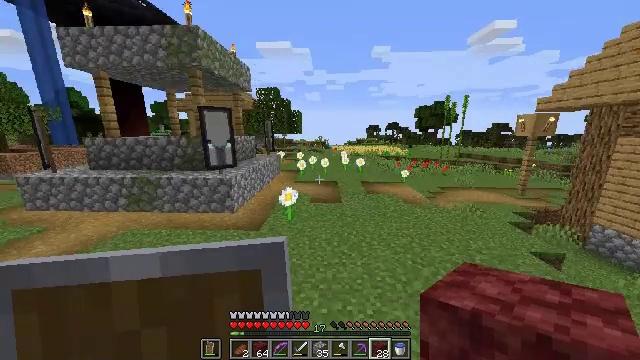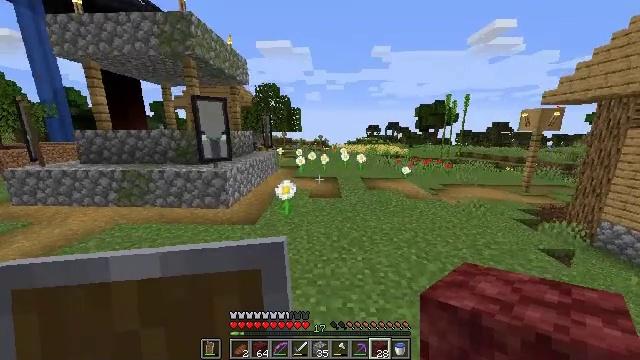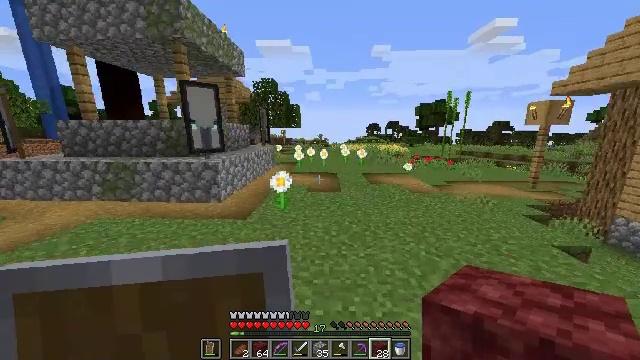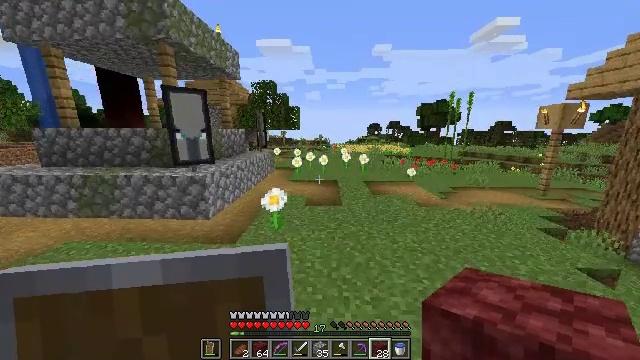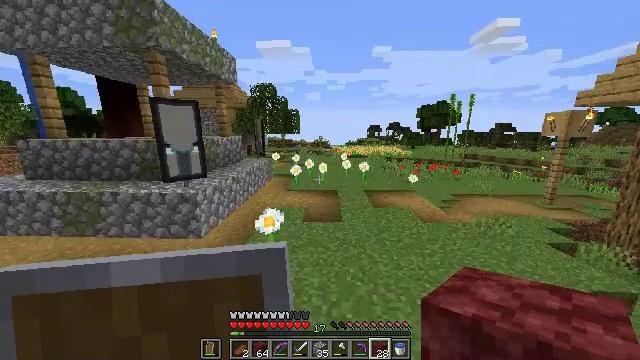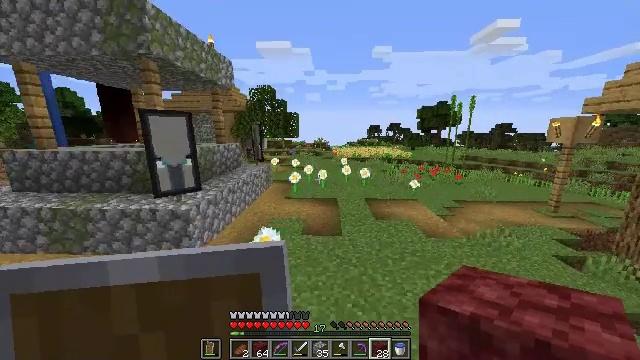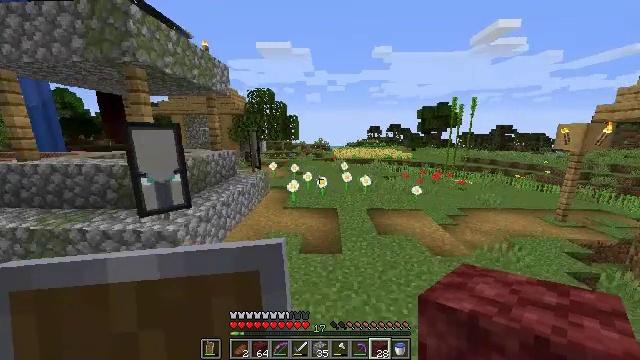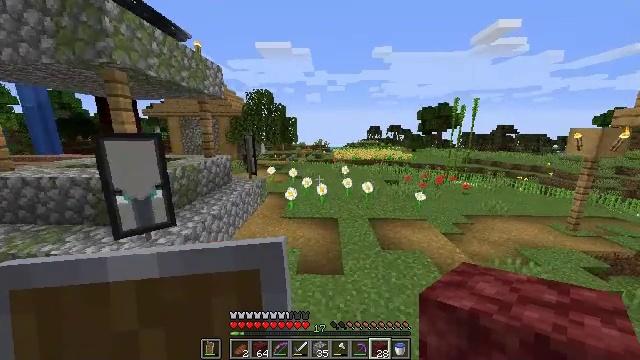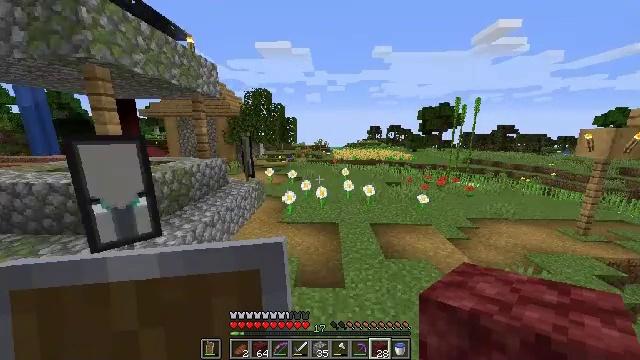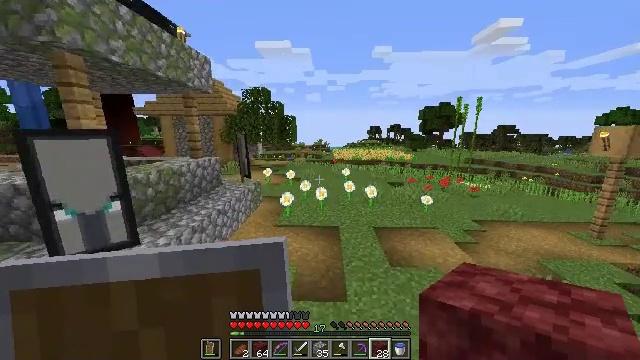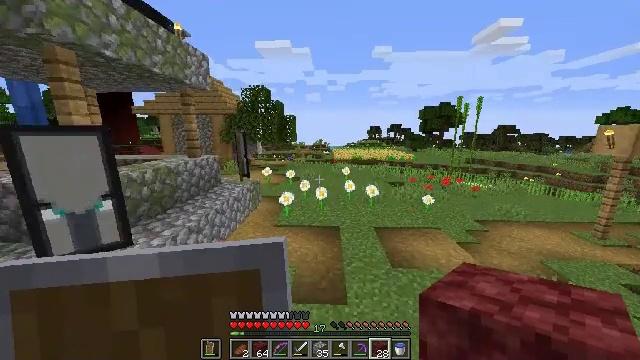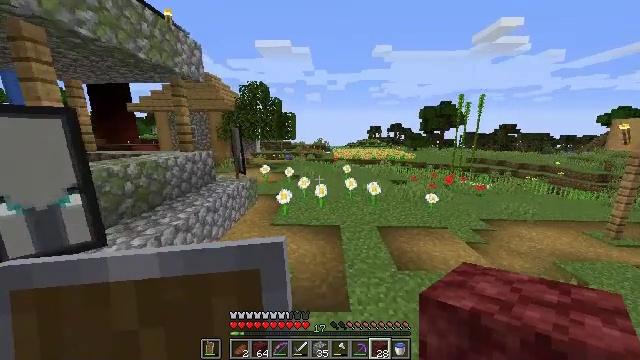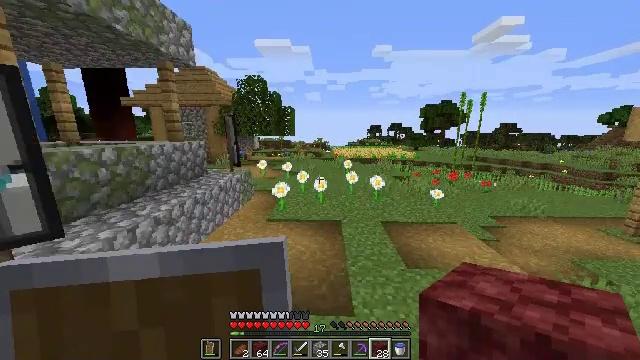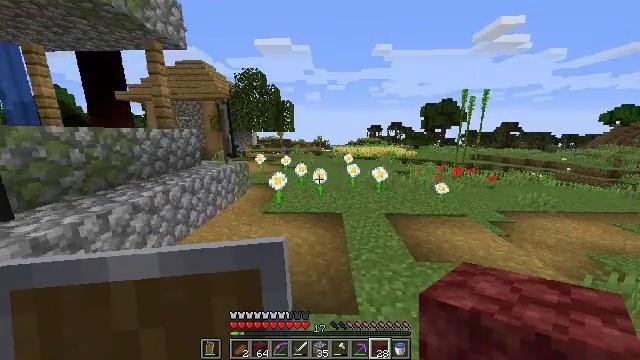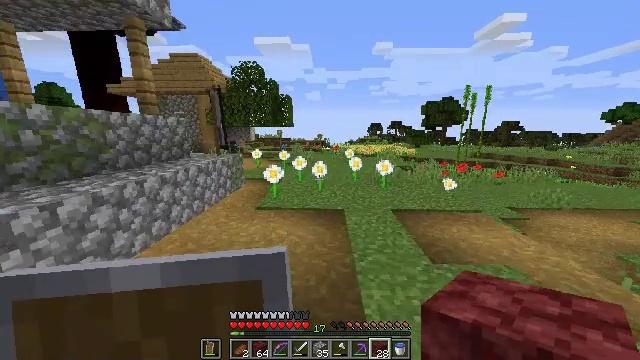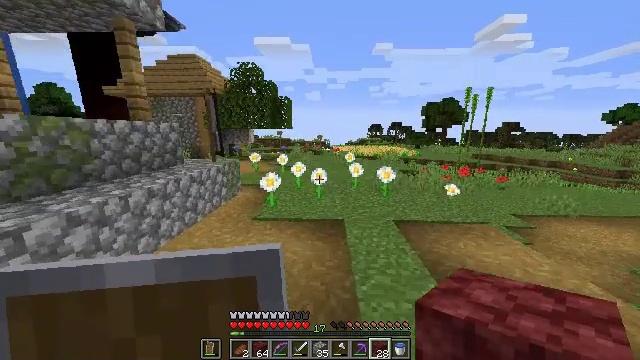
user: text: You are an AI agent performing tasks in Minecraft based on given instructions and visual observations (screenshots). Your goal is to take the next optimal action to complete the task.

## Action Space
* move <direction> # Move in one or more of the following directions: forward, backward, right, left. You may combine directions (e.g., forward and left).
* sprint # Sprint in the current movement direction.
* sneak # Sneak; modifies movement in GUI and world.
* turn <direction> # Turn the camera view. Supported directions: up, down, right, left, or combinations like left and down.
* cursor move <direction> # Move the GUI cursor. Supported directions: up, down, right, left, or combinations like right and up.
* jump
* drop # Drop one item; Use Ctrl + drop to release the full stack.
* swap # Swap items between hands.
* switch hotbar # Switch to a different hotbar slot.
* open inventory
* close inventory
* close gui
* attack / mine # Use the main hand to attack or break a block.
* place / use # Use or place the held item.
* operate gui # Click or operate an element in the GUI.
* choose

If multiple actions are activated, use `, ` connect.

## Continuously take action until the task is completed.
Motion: motion action
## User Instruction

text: Dig up potatoes from the soil.
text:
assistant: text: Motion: move forward, jump
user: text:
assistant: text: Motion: move forward, jump
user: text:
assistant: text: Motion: move forward, jump
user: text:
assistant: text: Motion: move forward, jump
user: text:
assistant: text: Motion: move forward, jump
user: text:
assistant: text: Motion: move forward, jump
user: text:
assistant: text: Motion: move forward, jump
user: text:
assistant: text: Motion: move forward, jump
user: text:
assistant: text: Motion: move forward, jump
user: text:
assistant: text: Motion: move forward, jump
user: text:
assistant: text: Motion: move forward, jump
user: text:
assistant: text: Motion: move forward, jump
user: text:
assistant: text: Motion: move forward, jump
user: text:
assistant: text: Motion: move forward, jump
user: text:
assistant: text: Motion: move forward, jump
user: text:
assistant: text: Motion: move forward, jump
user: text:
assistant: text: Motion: move forward, jump
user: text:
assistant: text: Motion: move forward, jump
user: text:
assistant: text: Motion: move forward, jump
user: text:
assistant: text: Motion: move forward, jump
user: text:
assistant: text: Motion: move forward, jump
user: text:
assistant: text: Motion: move forward, jump
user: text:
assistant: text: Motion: move forward, jump
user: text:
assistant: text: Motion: move forward, jump
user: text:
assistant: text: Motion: move forward, jump
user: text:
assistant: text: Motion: move forward, jump
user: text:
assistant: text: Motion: move forward, jump
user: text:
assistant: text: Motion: move forward, jump
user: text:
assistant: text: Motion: move forward, jump
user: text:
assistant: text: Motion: move forward, jump